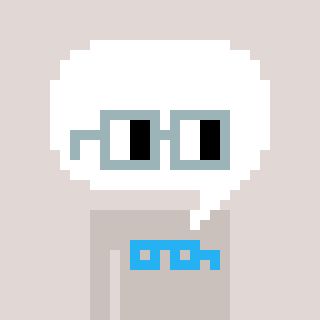
a pixel art character with square dark gray glasses, a speech bubble-shaped head and a foggrey-colored body on a warm background